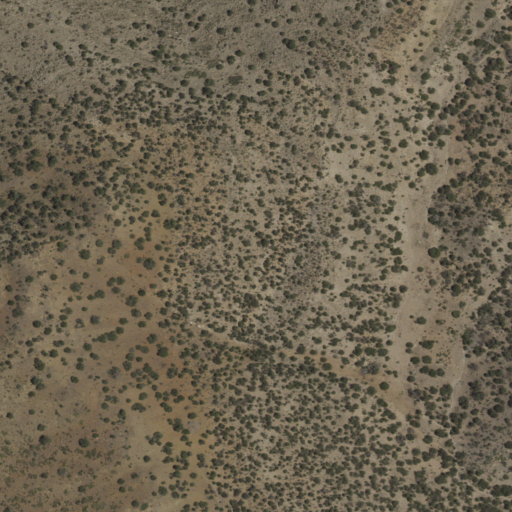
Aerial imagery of ridge(s) in New Mexico named Ritch Rim containing shrub and evergreen forest